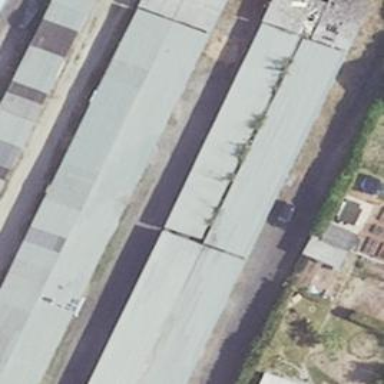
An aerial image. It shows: Group of garages.